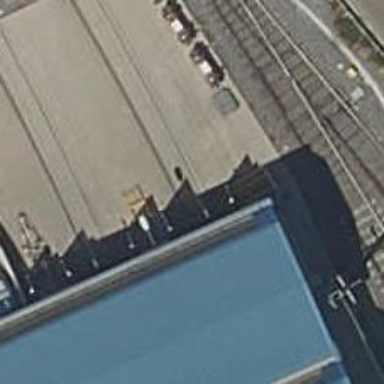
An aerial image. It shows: Rail yard with electrified contact lines for the trains.